Question: I'm building an application using 'CalendarView'. My issue is, that I don't find the way to customize the calendar style.
This is my layout
'''
<?xml version="1.0" encoding="utf-8"?>
<LinearLayout xmlns:android="http://schemas.android.com/apk/res/android"
android:id="@+id/calendario_layout"
android:layout_width="match_parent"
android:layout_height="match_parent"
android:orientation="horizontal" >
<CalendarView
android:id="@+id/calendarView"
android:layout_width="match_parent"
android:layout_height="wrap_content"
/>
</LinearLayout>
'''
When I show this screen, I get the month's name and the year, like in the photo.

How can I customize the 'CalendarView' style?
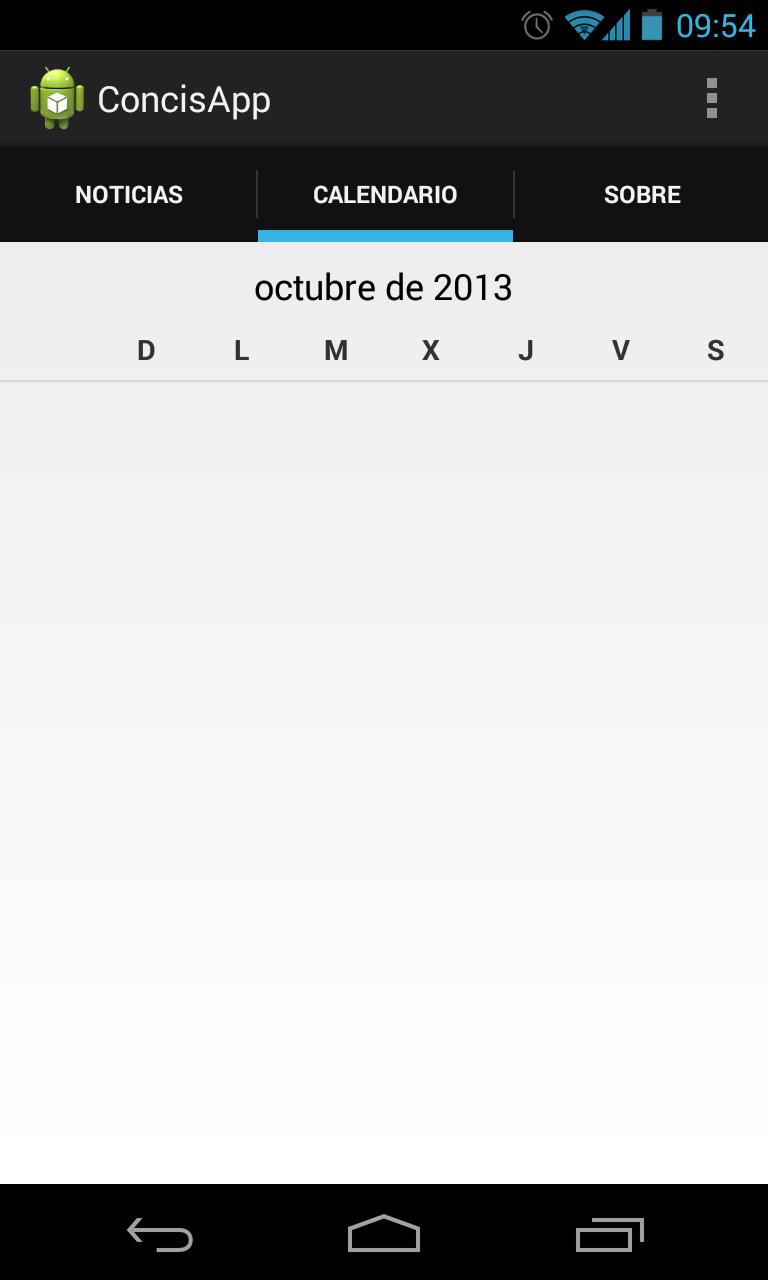
Answer: for designing the calendar you can try this <URL>
and change the
'''
android:layout_height="wrap_content"
'''
to
'''
android:layout_height="match_parent"
'''
this might also help you <URL>